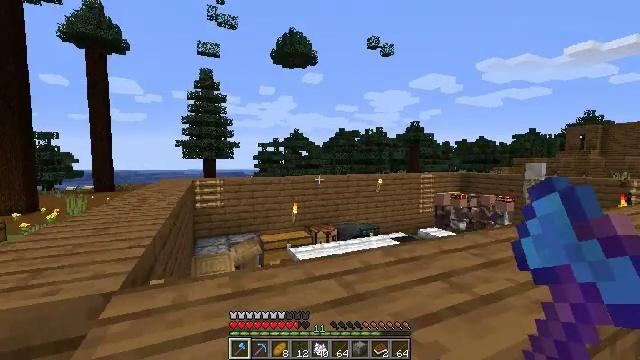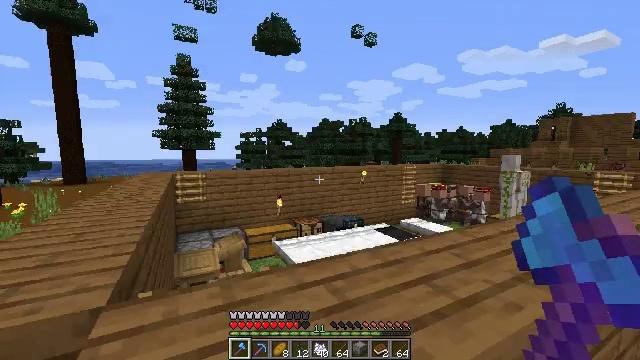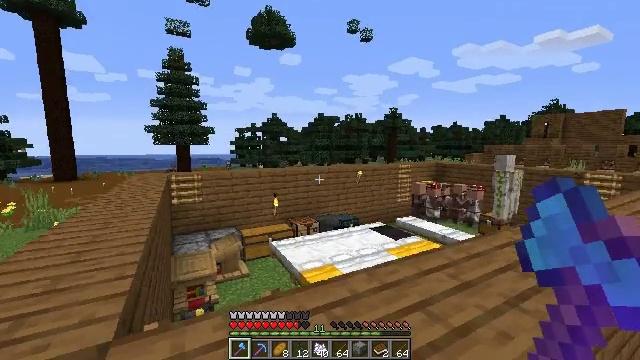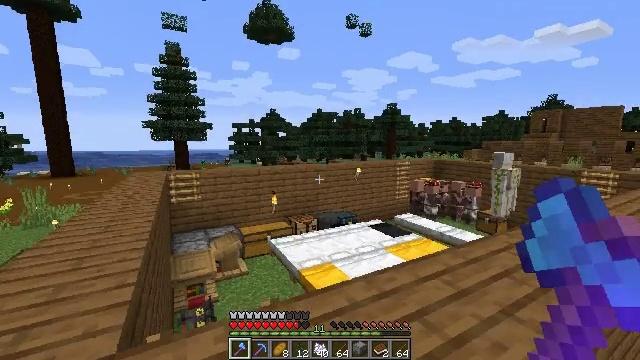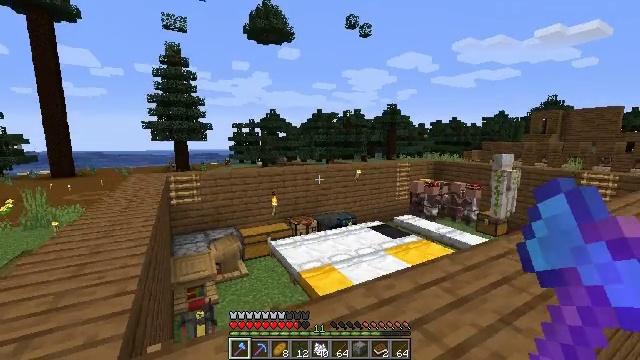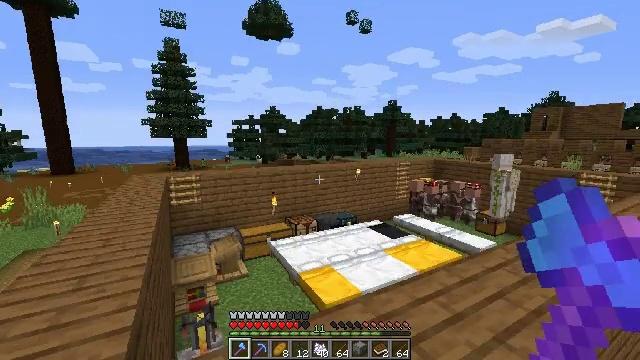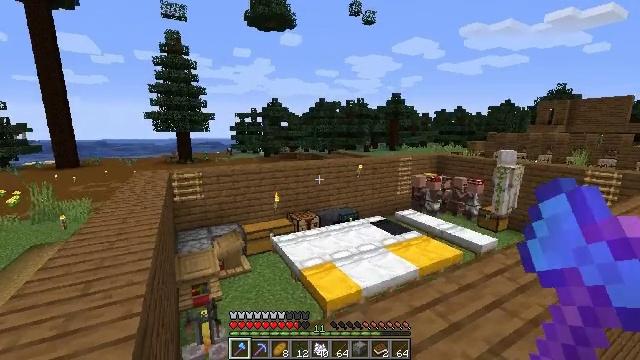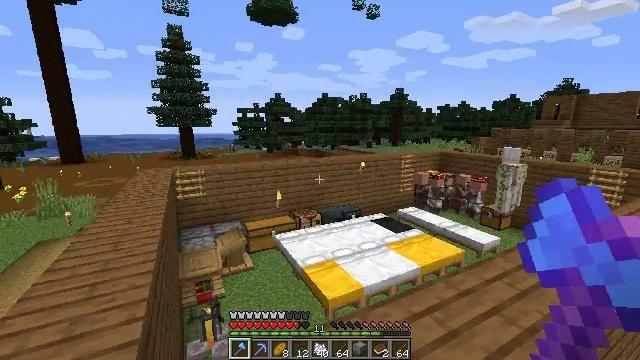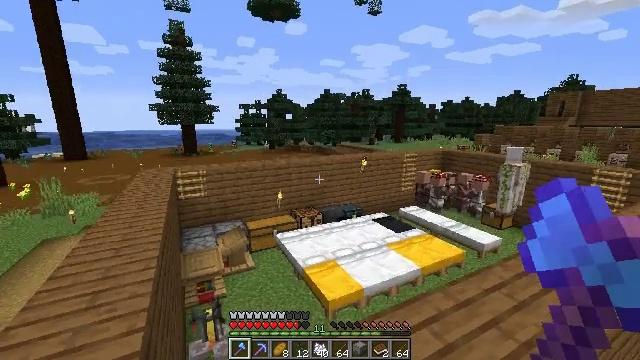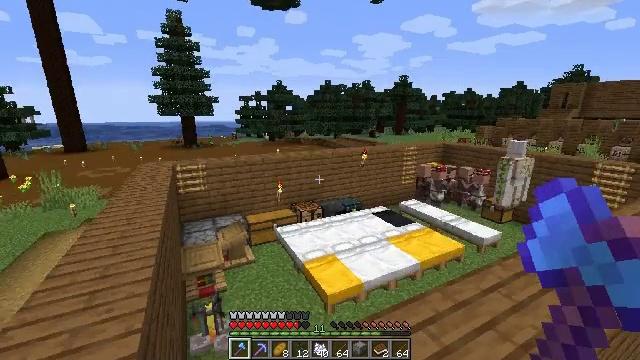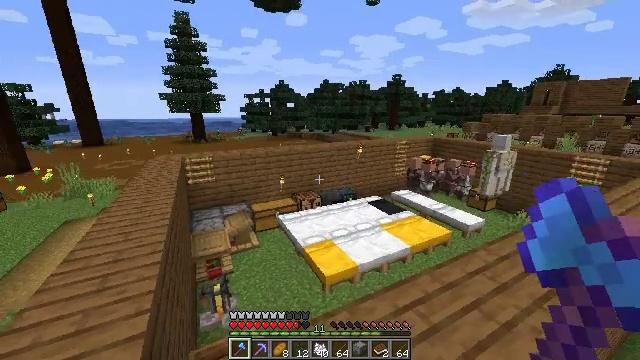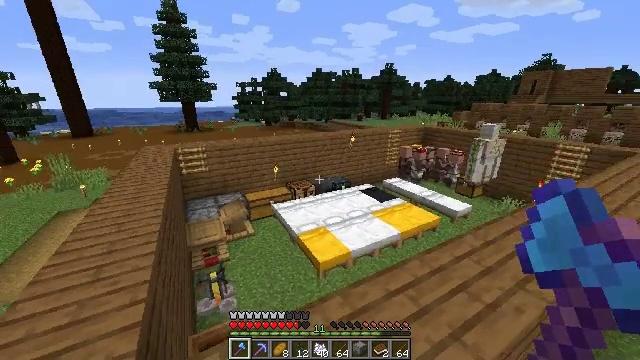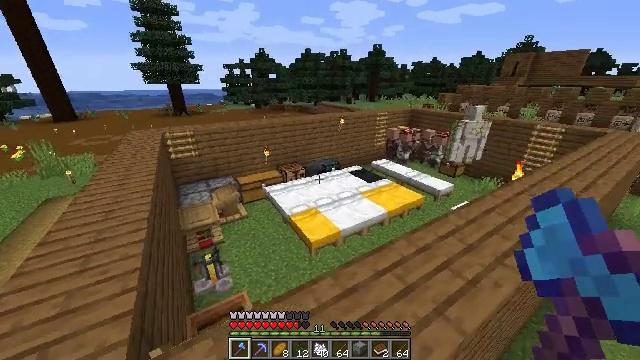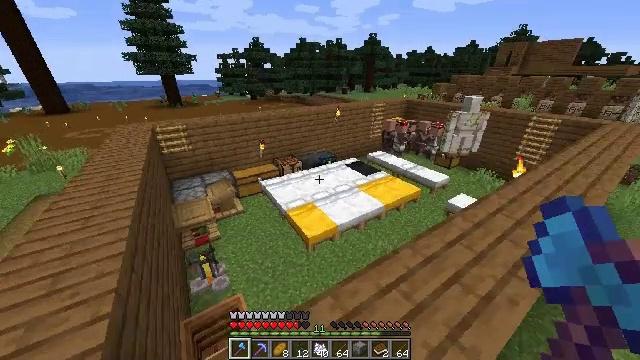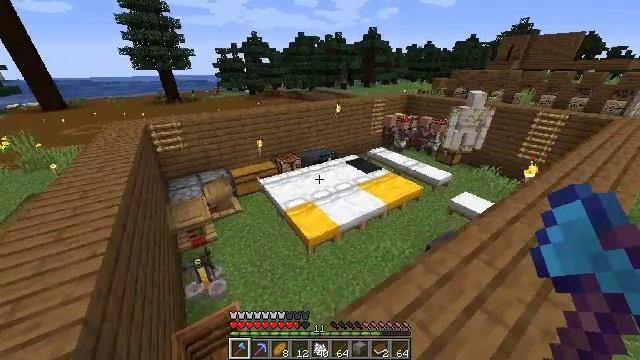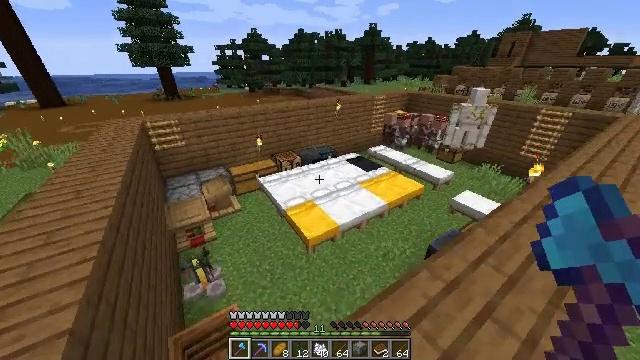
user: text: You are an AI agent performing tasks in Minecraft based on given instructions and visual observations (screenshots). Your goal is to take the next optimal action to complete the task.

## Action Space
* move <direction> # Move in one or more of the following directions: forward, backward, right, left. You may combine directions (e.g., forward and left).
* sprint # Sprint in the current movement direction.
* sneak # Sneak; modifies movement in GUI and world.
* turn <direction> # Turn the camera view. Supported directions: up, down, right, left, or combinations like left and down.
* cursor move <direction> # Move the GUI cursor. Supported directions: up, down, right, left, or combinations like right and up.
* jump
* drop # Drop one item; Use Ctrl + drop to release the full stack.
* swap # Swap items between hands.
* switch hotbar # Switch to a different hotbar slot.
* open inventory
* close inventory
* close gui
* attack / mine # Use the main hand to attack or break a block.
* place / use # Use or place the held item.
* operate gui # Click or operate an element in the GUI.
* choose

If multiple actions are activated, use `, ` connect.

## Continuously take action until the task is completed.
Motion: motion action
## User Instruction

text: Craft diamond boots.
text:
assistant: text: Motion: move forward, sprint, turn right and down
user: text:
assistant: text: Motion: move forward, sprint, turn right and down
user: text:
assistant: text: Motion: move forward, sprint, turn down
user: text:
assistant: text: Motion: move forward, sprint
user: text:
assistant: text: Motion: move forward, sprint
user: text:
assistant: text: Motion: move forward, sprint, turn down
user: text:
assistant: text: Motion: move forward, sprint, turn down
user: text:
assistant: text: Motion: move forward, sprint
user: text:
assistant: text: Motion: move forward, sprint, turn down
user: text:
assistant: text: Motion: move forward, sprint, turn down
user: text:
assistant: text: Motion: move forward, sprint, turn right and down
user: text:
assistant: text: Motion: move forward, sprint, turn right and down
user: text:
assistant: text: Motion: move forward, sprint, turn right and down
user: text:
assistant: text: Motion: move forward, sprint, turn down
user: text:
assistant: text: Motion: move forward, sprint
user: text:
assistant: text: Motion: move forward, sprint, jump
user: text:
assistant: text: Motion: move forward, sprint, jump
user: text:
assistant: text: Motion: move forward, sprint, jump
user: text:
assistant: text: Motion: move forward, sprint, jump
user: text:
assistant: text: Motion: move forward, sprint, jump
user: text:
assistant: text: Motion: move forward, sprint, jump
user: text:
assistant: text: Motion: move forward, sprint, jump
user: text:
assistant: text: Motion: move forward, sprint, turn down, jump
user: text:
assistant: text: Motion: move forward, sprint, turn left and down, jump
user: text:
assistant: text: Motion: move forward, sprint, jump
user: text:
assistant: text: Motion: move forward, sprint, jump
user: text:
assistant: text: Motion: move forward, sprint, jump
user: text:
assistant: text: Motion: move forward, sprint, jump
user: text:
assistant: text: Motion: move forward, sprint, turn left and down, jump
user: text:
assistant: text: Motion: move forward, sprint, turn down, jump